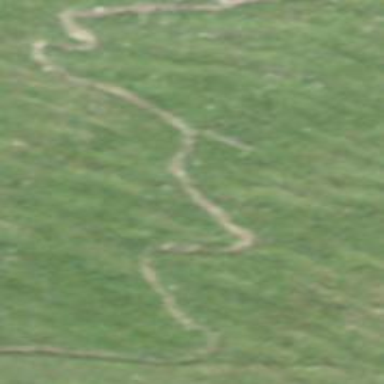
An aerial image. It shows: Path.